Field crop: maize
Growth stage: 1
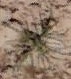
Species: salsola